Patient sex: F
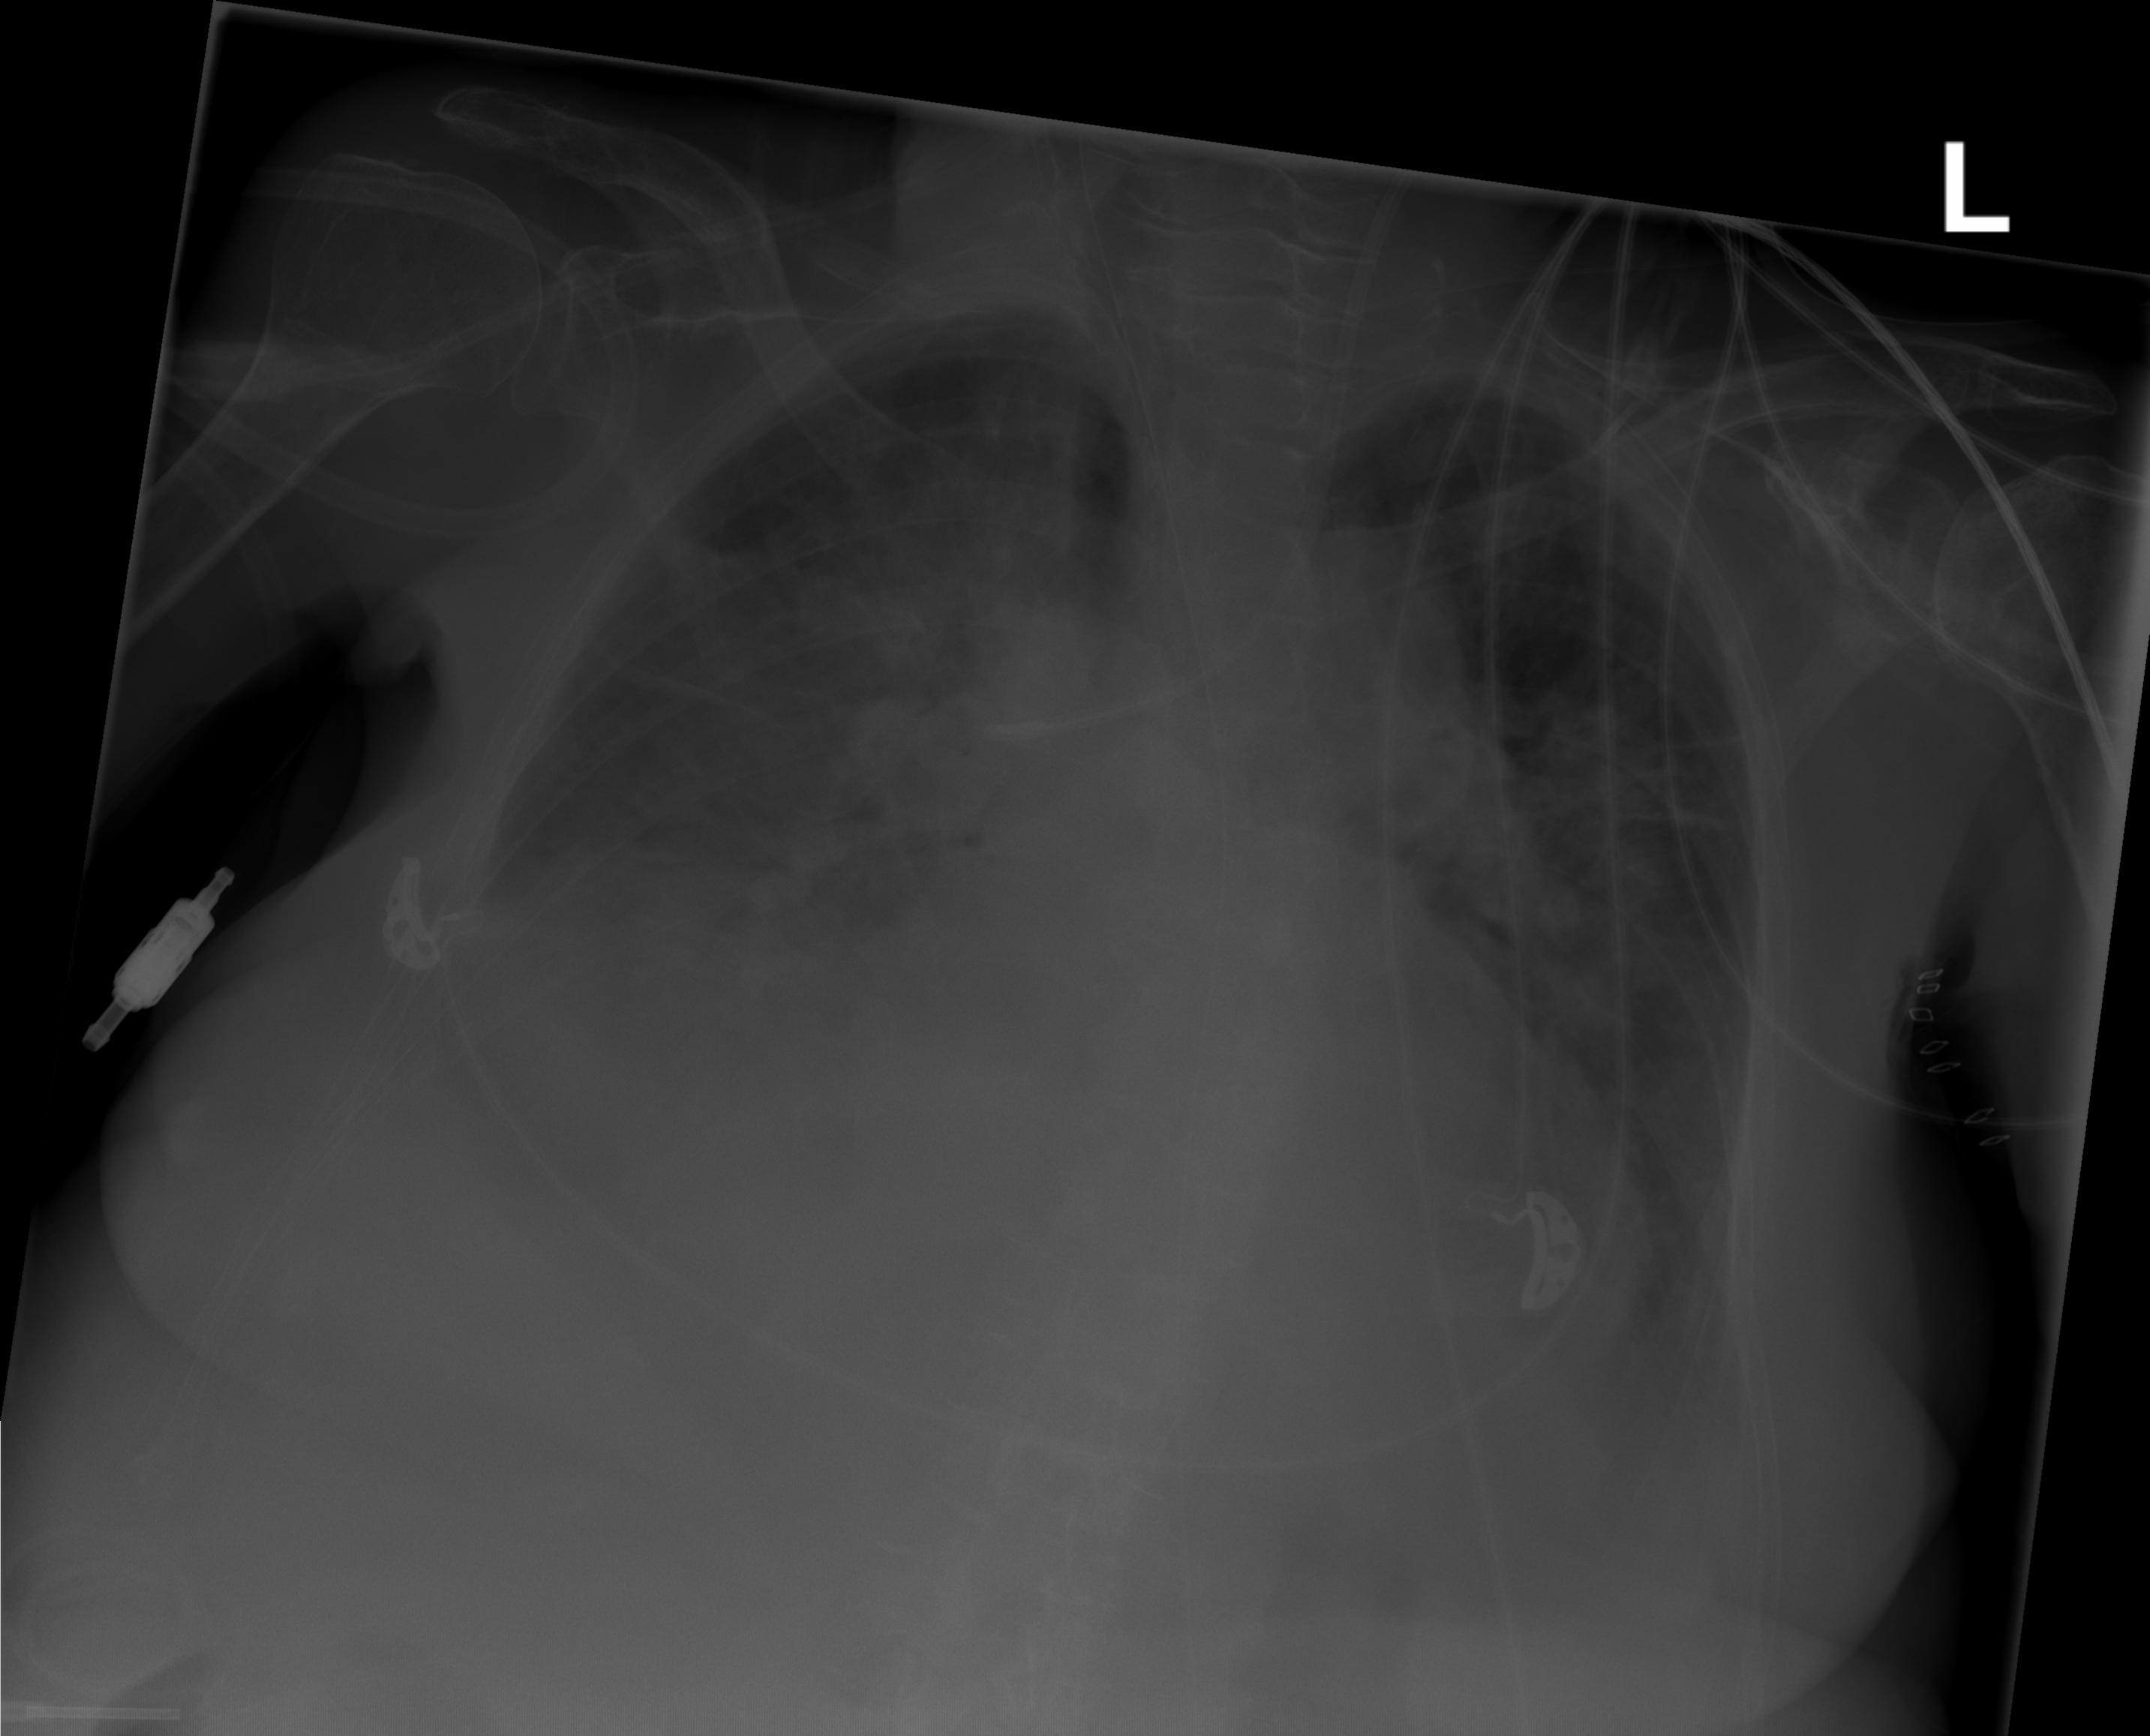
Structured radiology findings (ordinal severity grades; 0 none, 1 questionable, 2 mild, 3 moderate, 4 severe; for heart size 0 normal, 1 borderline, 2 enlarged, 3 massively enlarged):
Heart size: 2
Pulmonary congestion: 2
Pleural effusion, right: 3
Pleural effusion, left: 2
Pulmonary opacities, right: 2
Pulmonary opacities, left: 2
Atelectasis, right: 3
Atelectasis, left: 2